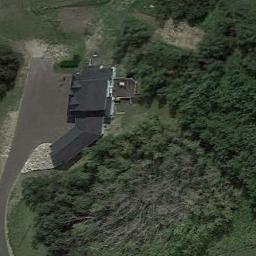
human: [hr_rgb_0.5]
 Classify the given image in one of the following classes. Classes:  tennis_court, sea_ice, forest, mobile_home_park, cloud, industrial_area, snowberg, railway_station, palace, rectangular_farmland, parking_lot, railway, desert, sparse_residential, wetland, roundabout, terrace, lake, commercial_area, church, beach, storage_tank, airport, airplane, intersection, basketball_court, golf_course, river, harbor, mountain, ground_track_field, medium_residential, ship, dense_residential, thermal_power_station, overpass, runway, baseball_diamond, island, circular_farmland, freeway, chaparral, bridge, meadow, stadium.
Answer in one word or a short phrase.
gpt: sparse_residential